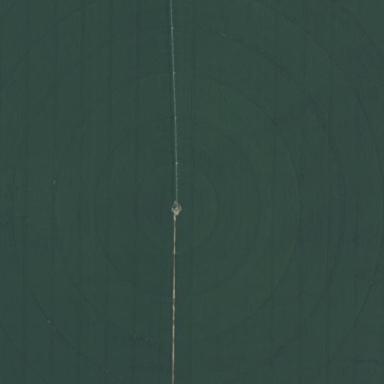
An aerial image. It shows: Farmland with pivot irrigation system.